Question: While trying to start Apache using XAMPP, I was receiving - message in XAMPP UI. No further details were available.
Where can I see the logs (I was running XAMPP as Admin) ?

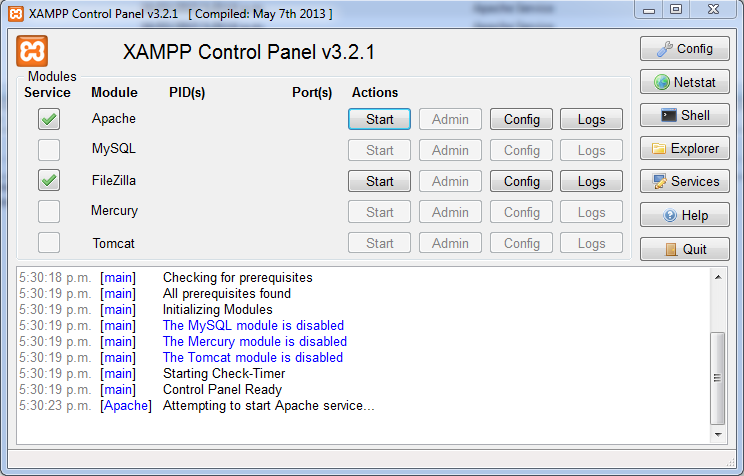
Answer: I realized it was a port issue since I was running IIS and other web servers in my machine. But I was more interested to see a detailed error message with the port number in the UI.
Seems like it was not logged in the UI or log file (at least in my case), but in the Event viewer (Control panel -> View Event Logs). Under the
I could see a permission error something like the below one:
> An attempt was made to access a socket in a way forbidden by its access permissions. : AH00072: make_sock: could not bind to address 0.0.0.0:443
To fix this permission issue for SSL port, Please change the below line in (C:\xampp\apache\conf\extra)
'''
# When we also provide SSL we have to listen to the
standard HTTP port (see above) and to the HTTPS port
Listen xxx
'''
Replace XXX with any valid port number that is open in your machine
If you are having issues with Port 80, then change the file (C:\xampp\apache\conf)
'''
# Change this to Listen on specific IP addresses as shown below to
# prevent Apache from glomming onto all bound IP addresses.
#
#Listen 12.34.56.78:80
Listen 127.0.0.1:8000
'''
I have also summarized other solutions that I came across:
1. Most often Skype blocks the Apache port. So terminate it and try again.
2. Find the process id (PID) that is using the Blocked port ( netstat -ano) and kill the corresponding process in Windows Task Manager.